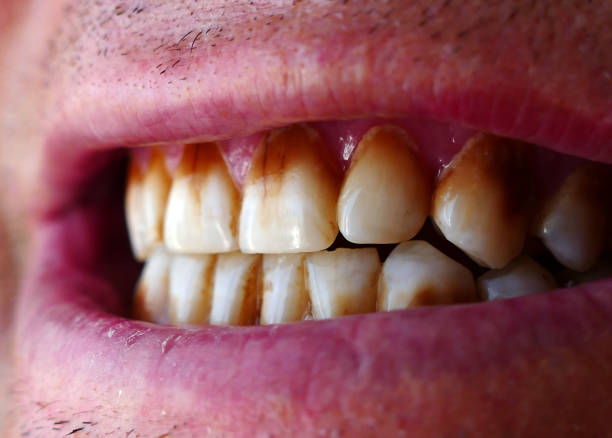
Condition: Tooth Discoloration